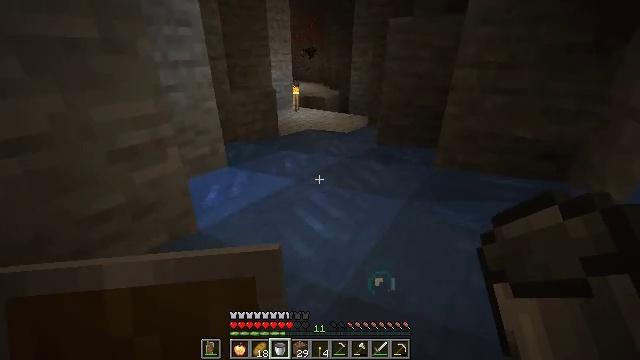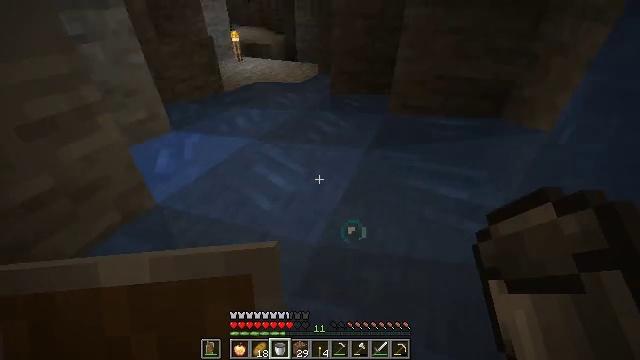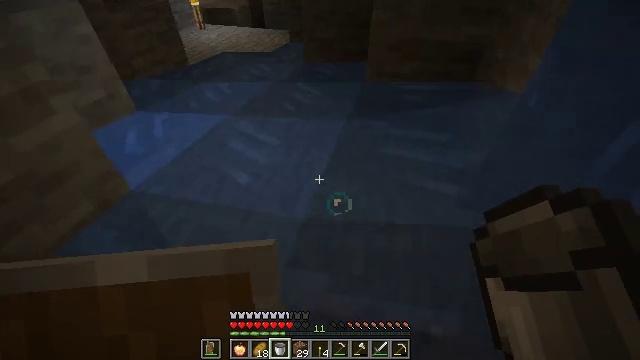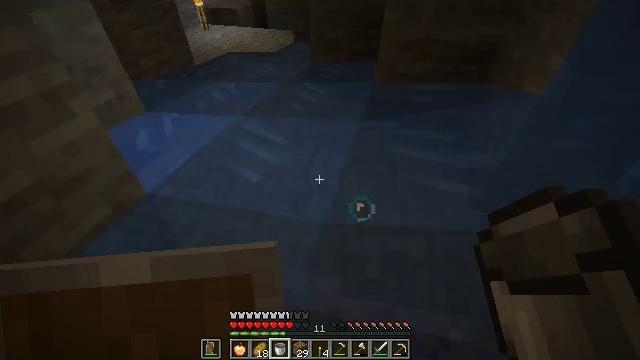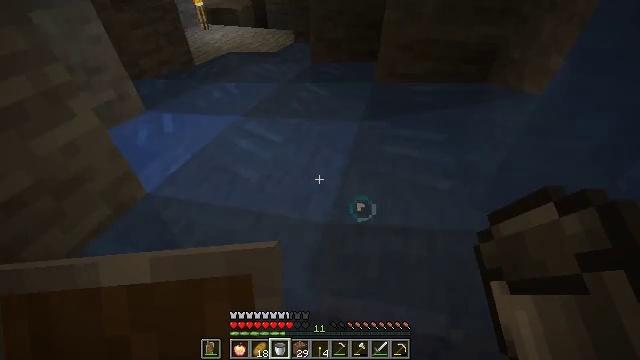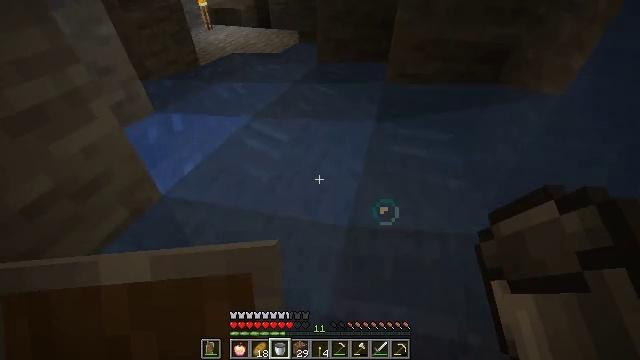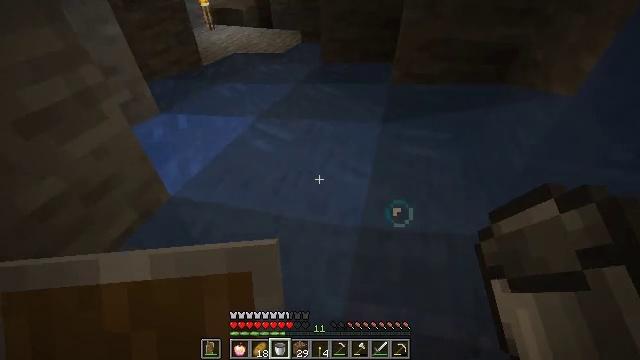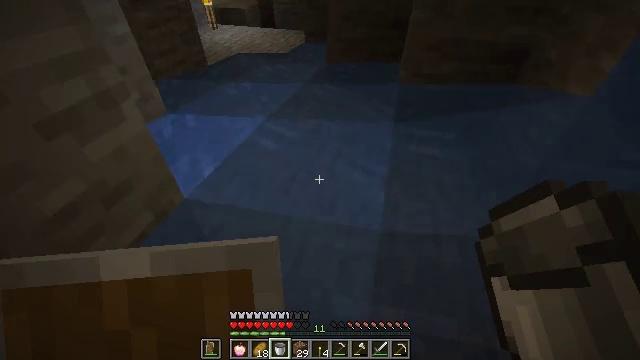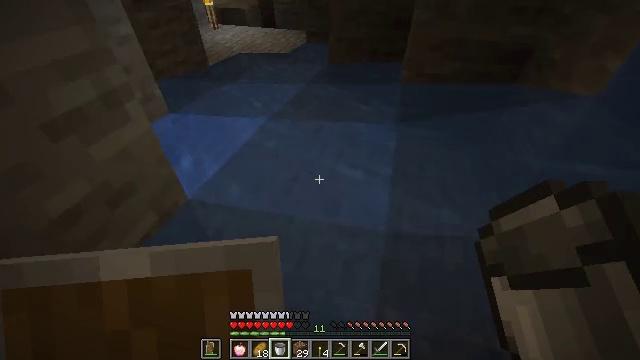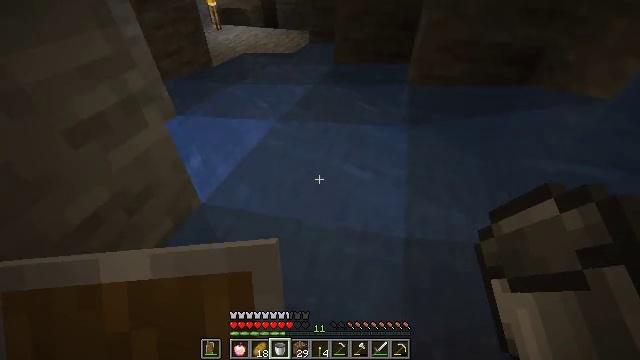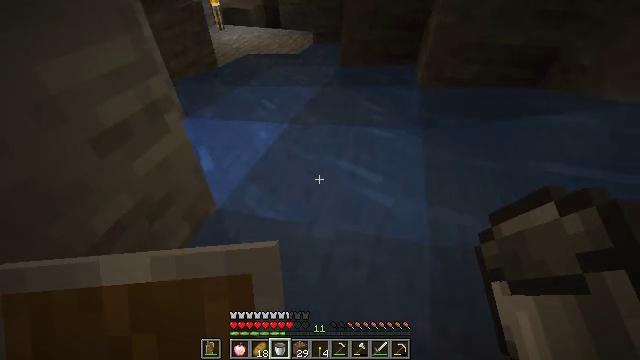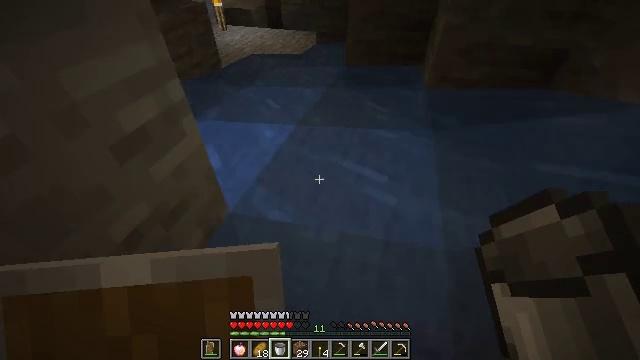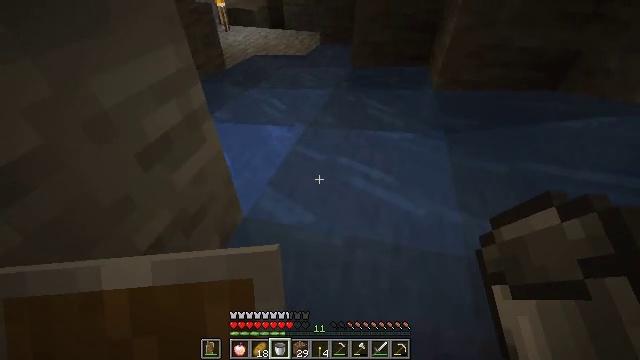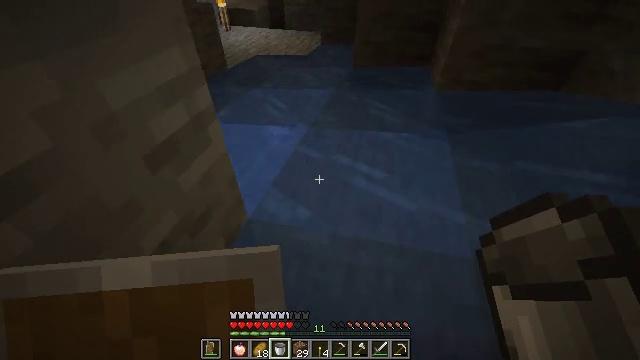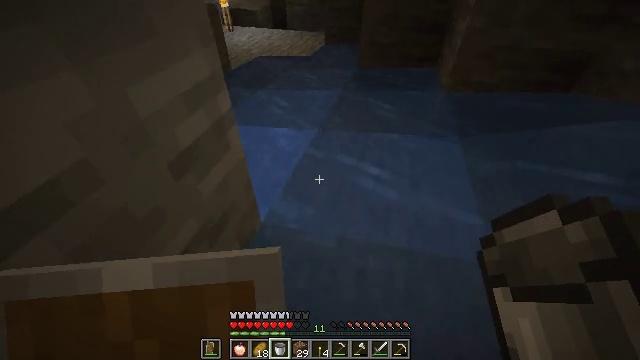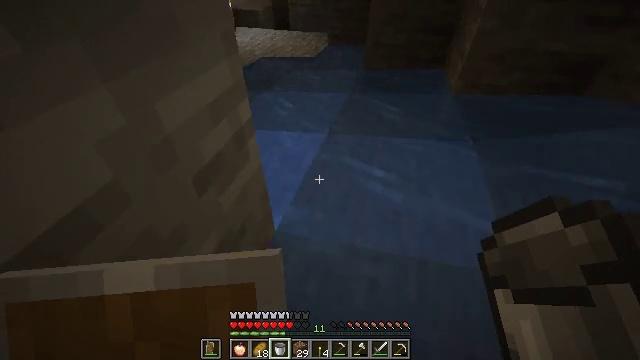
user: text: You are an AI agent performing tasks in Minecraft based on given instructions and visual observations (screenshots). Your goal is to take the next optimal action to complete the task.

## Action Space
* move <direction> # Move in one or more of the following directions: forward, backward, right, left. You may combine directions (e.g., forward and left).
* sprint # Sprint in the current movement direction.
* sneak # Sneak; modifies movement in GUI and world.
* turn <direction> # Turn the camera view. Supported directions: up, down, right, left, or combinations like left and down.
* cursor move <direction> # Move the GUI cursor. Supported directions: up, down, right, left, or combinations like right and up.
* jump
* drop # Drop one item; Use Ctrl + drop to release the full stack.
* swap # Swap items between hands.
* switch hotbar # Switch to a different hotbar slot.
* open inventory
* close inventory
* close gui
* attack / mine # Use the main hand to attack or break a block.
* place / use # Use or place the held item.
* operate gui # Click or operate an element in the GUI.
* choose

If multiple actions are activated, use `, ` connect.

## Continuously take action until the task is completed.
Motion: motion action
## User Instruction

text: Remove an oak door from the inventory.
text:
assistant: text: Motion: turn right and down
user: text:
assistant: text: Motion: turn right and down
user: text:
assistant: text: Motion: no_op
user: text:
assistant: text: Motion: no_op
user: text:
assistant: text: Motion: no_op
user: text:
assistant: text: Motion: no_op
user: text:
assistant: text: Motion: no_op
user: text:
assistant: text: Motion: no_op
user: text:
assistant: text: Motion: no_op
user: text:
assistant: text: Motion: no_op
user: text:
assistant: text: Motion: no_op
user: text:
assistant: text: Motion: no_op
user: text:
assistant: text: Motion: no_op
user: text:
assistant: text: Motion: move forward
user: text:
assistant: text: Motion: move forward, jump
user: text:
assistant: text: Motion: move forward, jump
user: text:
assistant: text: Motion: move forward, jump
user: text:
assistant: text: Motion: move forward, jump
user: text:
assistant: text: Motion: move forward, jump
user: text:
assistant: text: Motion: move forward, jump
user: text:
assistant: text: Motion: move forward, jump
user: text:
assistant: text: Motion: move forward, jump
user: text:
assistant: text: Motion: move forward, jump
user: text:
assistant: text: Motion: move forward, jump
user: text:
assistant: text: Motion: move forward, jump
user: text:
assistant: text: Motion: move forward, jump
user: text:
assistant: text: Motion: move forward, jump
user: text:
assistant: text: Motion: move forward
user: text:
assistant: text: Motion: move forward
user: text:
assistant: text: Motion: move forward, turn left